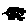
Label: car